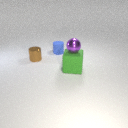
small blue rubber cylinder to the left of large green rubber cube